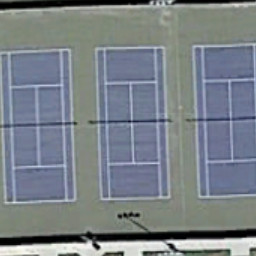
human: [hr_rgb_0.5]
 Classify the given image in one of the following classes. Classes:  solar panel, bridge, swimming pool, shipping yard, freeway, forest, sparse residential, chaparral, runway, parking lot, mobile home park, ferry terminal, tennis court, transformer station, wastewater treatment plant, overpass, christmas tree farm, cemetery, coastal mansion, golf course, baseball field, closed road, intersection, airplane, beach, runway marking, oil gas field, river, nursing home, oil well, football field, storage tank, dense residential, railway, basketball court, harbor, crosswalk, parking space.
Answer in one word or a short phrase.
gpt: tennis court